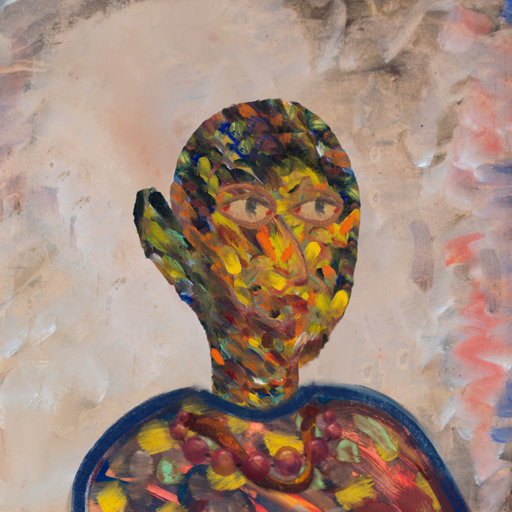
Background: Roy_Bahadur, Head And Neck Side: An_Impression, Face Side: GypsyMother, Bust: Mother_And_Son_Mother, Hair Side: Blank, Head Accessory: Blank, Second Necklace: Comrade, Necklace: Irani_2, Baby: Blank